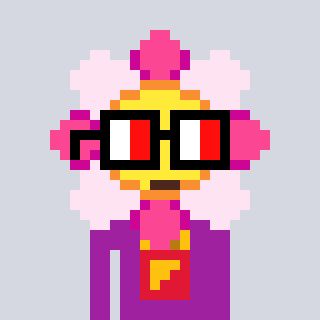
a pixel art character with square glasses with black frames and red eyes, a flower-shaped head and a magenta-colored body on a cool background